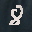
Label: 8